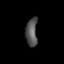
Tissue: prostate
Cell type: Myeloid cells
Senescence score: 0.6944
Nuclear area (px): 321
Mean DAPI intensity: 84.651